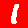
Digit: 1